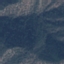
Land use / land cover: HerbaceousVegetation